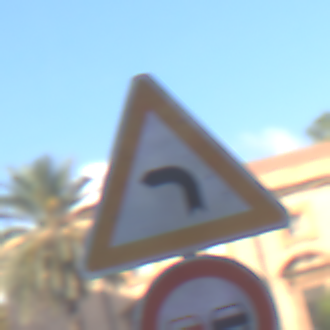
Verkehrszeichen: KurveLinks
Zusatzzeichen unten: Ueberholverbot
Umgebung: Outdoor, Urban
Tageszeit: SunriseSunset
Wetter: PartlyCloudy
Licht: Natural
Jahreszeit: NotSpecified
Kontrast: LowContrast